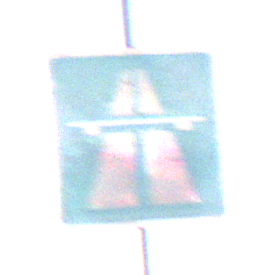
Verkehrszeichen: Autobahn
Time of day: Midday
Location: Outdoor (Nature)
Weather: Clear
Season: NotSpecified
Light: Natural